Question: Is there a way to create a sparse scatterplot visualization where each "point" on the plot is a one-level <URL>. Any help would be greatly appreciated!
I'm hoping it would end up looking something like the following rough sketch:

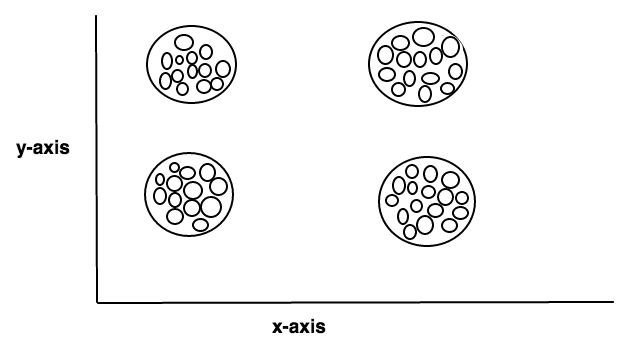
Answer: Just threw this together. It takes d3 flare data and will scatter-plot out the first level children and their children.
Data Structure:
'''
var flareData = {
"name": "root",
"children": [{
"name": "pointOne",
"scatX": 10,
"scatY": 20,
"children": [{
"name": "pointOneA",
"children": [{
"name": "A",
"size": 40
}, {
"name": "B",
"size": 50
}]
}, {
"name": "pointOneB",
"children": [{
"name": "C",
"size": 10
}, {
"name": "D",
"size": 23
}]
}]
}, {
"name": "pointTwo",
...
'''
Typical 'd3' code to create plot and axes:
'''
var
WIDTH = 600,
HEIGHT = 600,
DIAMETER = 200;
var vis = d3.select('body')
.append('svg')
.attr('width', WIDTH)
.attr('height', HEIGHT);
var MARGINS = {
top: 20,
right: 20,
bottom: 20,
left: 50
},
xRange = d3.scale
.linear()
.range([MARGINS.left, WIDTH - MARGINS.right])
.domain([d3.min(flareData.children, function(d) {
return d.scatX;
}) - 10, d3.max(flareData.children, function(d) {
return d.scatX;
}) + 10]),
yRange = d3.scale
.linear()
.range([HEIGHT - MARGINS.top, MARGINS.bottom])
.domain([d3.min(flareData.children, function(d) {
return d.scatY;
}) - 10, d3.max(flareData.children, function(d) {
return d.scatY;
}) + 10]),
xAxis = d3.svg.axis()
.scale(xRange)
.tickSize(5)
.tickSubdivide(true),
yAxis = d3.svg.axis()
.scale(yRange)
.tickSize(5)
.orient('left')
.tickSubdivide(true);
vis.append('svg:g')
.attr('class', 'x axis')
.attr('transform', 'translate(0,' + (HEIGHT - MARGINS.bottom) + ')')
.call(xAxis);
vis.append('svg:g')
.attr('class', 'y axis')
.attr('transform', 'translate(' + (MARGINS.left) + ',0)')
.call(yAxis);
'''
Let the abuse of the packed layout start:
'''
// normal packed layout
var pack = d3.layout.pack()
.size([DIAMETER - 4, DIAMETER - 4])
.value(function(d) {
return d.size;
});
// classify each level
var node = vis.datum(flareData).selectAll(".node")
.data(pack.nodes)
.enter().append("g")
.attr("class", function(d) {
// root level
if (!d.parent) {
return "node rootNode";
// first level children, these are our scatter points
} else if (d.children && !d.parent.parent) {
return "node pointNode";
// an intermediate circle
} else if (d.children) {
return "node innerNode";
// last level packing
} else {
return "node innerNode packedNode";
}
});
// use calculated radius
node.append("circle")
.attr("r", function(d) {
return d.r;
});
// we don't care about root circle, move off page
node.filter(".rootNode")
.attr("transform", "translate(" + -100 + "," + -100 + ")");
// this is our scatter point
node.filter(".pointNode")
.attr("transform", function(d) {
return "translate(" + xRange(d.scatX) + "," + yRange(d.scatY) + ")";
});
// any circle in a scatter point
node.filter(".innerNode")
.attr("transform", function(d) {
var iter = d;
while(!iter.scatX){
iter = iter.parent;
}
// diff from scatter point...
var difX = iter.x - d.x,
difY = iter.y - d.y;
return "translate(" + (xRange(iter.scatX) + difX) + "," + (yRange(iter.scatY) + difY) + ")";
})
// finally label our last level
node.filter(".packedNode")
.append("text")
.attr("dy", ".3em")
.style("text-anchor", "middle")
.text(function(d) {
return d.name;
});
'''
Example <URL>.
Produces: